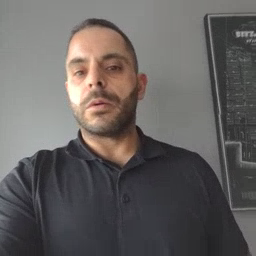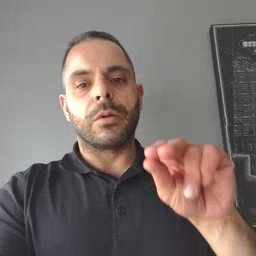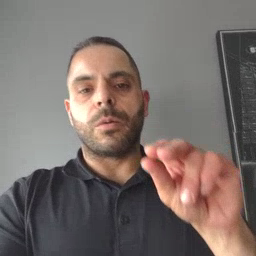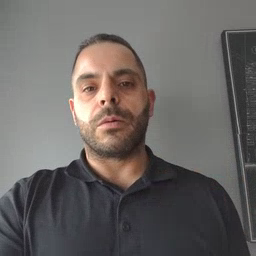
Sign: no